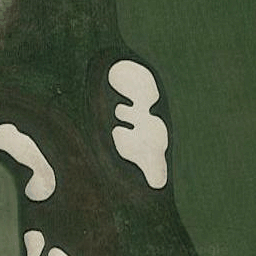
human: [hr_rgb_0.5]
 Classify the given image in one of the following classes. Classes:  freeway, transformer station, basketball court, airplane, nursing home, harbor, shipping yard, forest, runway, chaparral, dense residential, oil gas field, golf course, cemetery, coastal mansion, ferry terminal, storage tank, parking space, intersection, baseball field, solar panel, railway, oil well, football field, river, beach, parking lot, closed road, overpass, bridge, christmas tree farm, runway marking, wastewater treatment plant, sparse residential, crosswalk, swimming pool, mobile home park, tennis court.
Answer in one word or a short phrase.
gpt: golf course